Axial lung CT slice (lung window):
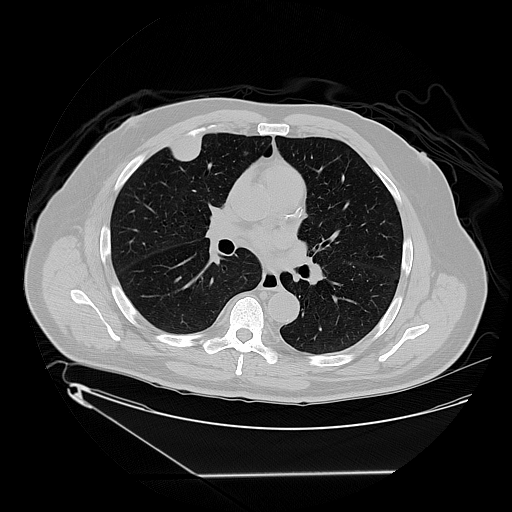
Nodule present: yes
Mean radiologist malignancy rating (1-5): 3